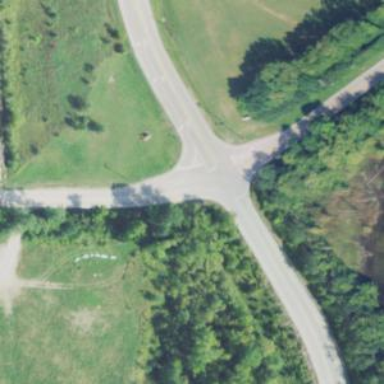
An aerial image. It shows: Solid stop line on the road.